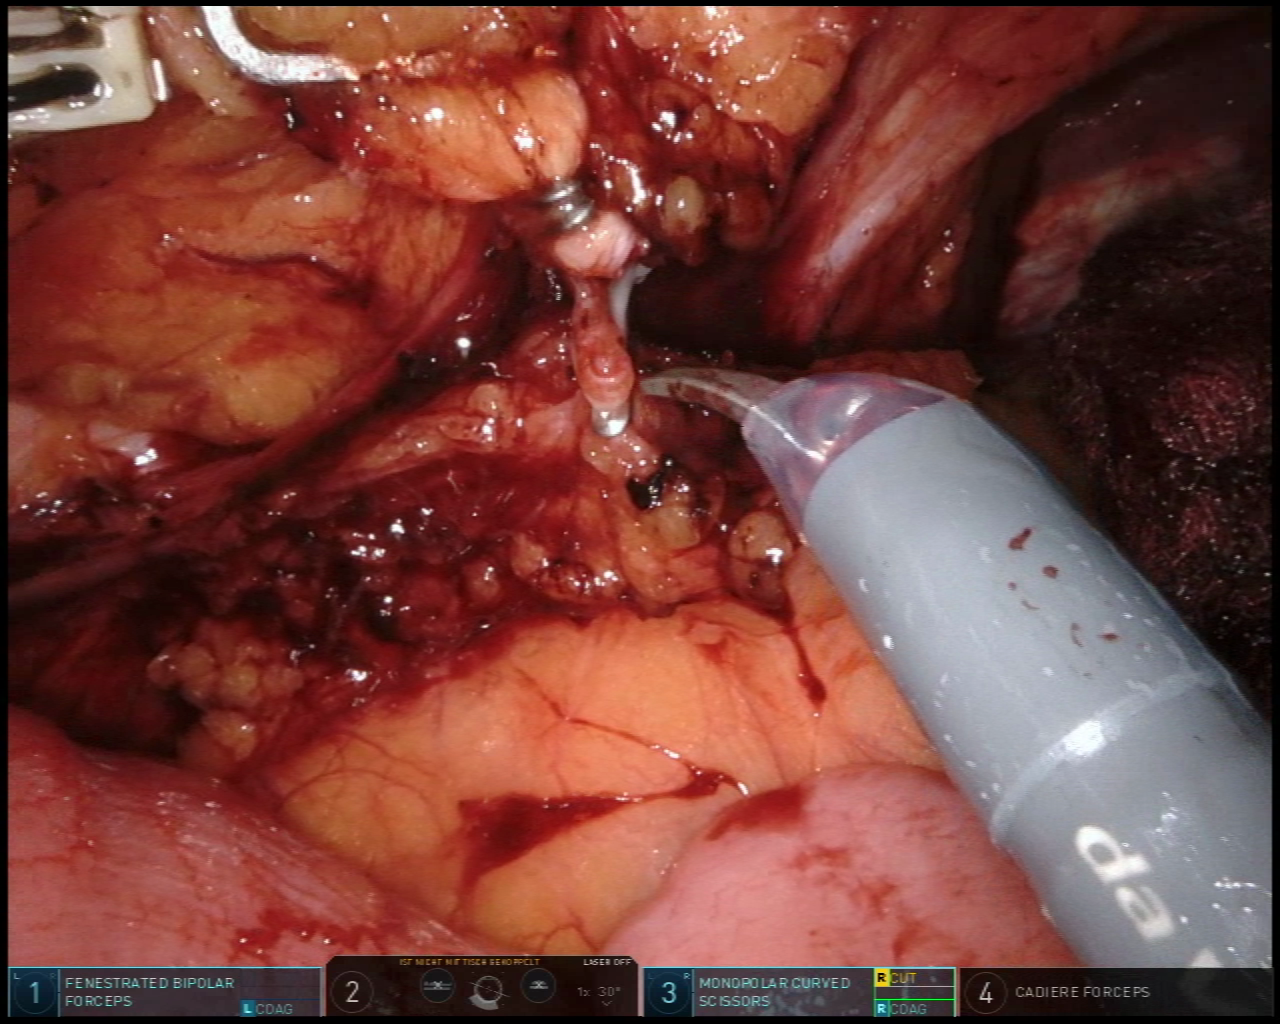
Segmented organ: small_intestine
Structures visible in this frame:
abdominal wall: yes
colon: no
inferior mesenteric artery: no
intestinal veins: no
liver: no
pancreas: no
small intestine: yes
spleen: no
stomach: no
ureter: no
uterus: no
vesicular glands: no